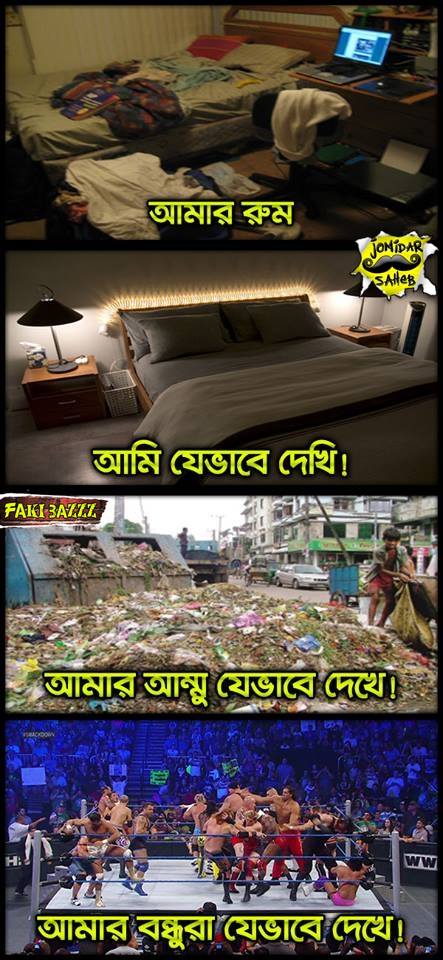
Text: আমার রুম আমি যেভাবে দেখি! আমার আম্মু যেভাবে দেখে!আমার বন্ধুরা যেভাবে দেখে!
Label: Non Hate